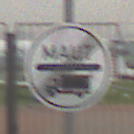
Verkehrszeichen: EndeMautpflicht
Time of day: MorningAfternoon
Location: Outdoor (Suburban)
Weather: Overcast
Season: NotSpecified
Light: Natural